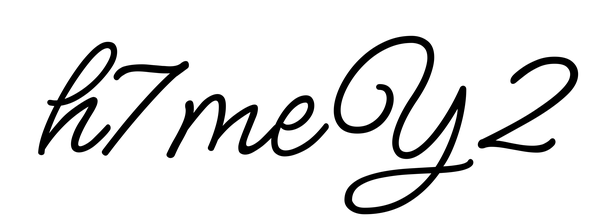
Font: MeowScript-Regular